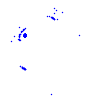
Particle: kaon